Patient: sex M, age 42
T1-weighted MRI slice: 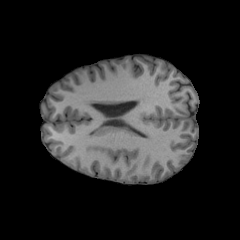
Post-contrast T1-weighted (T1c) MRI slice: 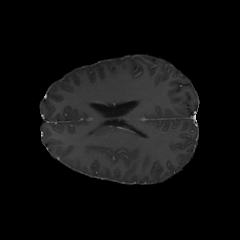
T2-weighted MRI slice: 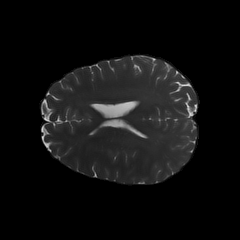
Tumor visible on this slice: no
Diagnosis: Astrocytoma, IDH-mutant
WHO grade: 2